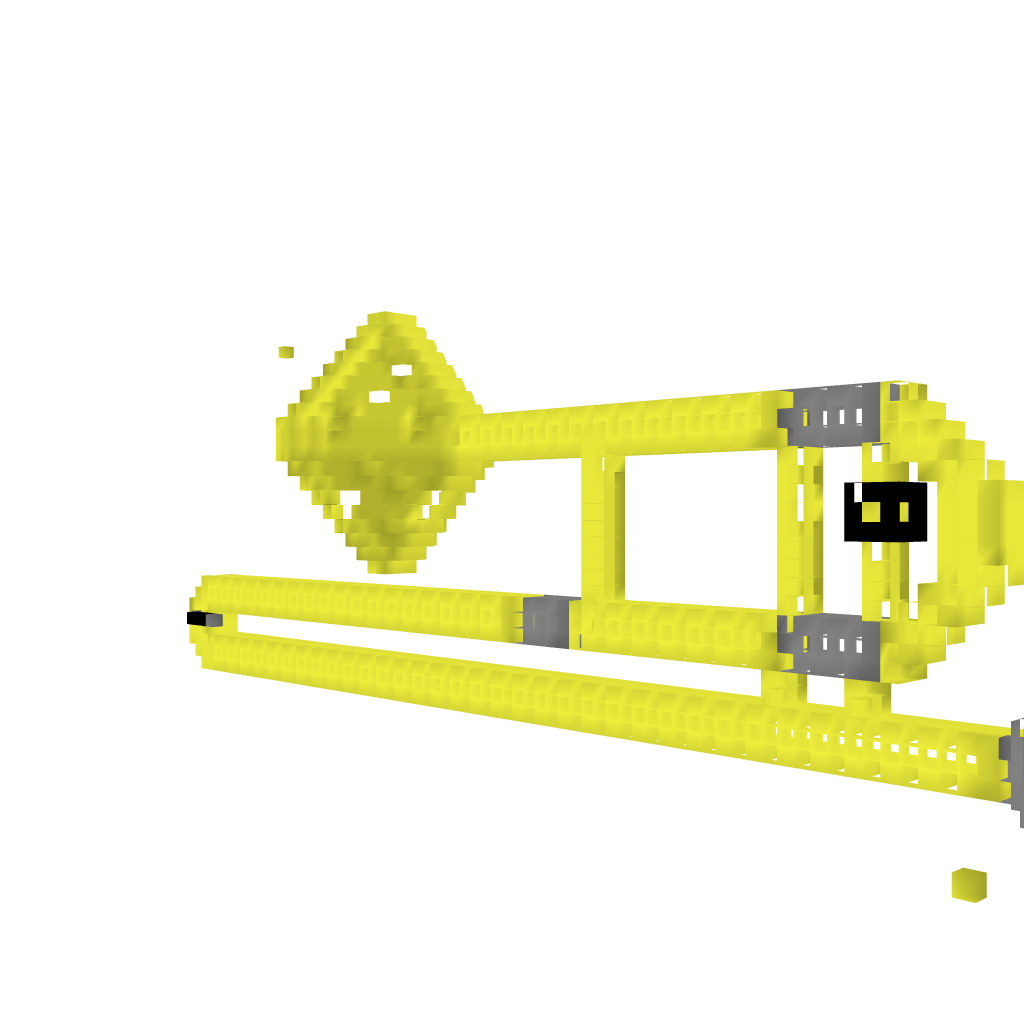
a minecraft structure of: Trombone - By Cybersneeze high quality